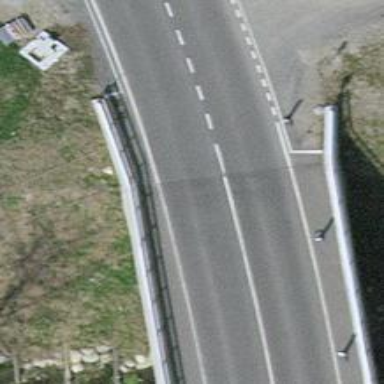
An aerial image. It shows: Tertiary road on bridge with asphalt surface. There is dedicated cycle lane on the left side of the road.